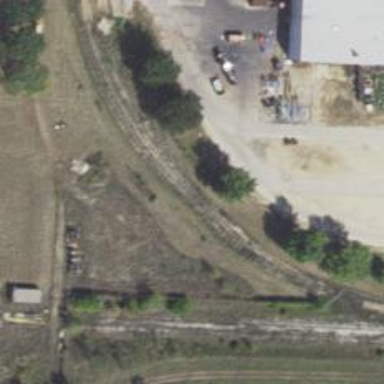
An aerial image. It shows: Railway yard used for servicing trains.